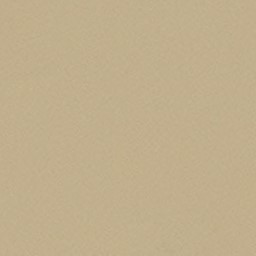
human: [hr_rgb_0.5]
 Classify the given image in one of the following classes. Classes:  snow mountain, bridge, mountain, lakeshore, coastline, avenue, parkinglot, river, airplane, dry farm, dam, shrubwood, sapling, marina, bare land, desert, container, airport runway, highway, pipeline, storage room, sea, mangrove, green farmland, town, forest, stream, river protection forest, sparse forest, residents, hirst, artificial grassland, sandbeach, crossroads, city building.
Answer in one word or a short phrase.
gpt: desert